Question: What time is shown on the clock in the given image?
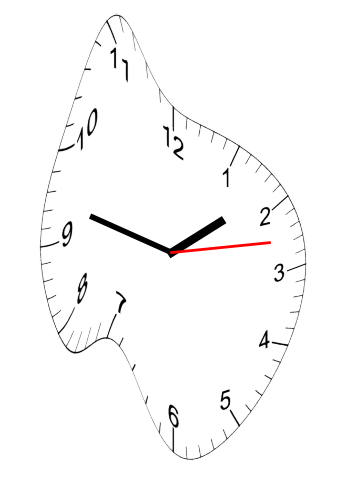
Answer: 01:47:13